Question: I need to display and manipulate data in 3D in winforms or WPF application. It may look something like this:

What libraries I can use to achieve this goal?
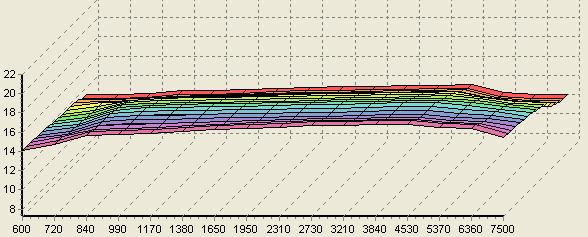
Answer: Have a look at <URL> which is a nice tutorial about the library, which is used in WPF.
Here are some useful links:
<URL>
<URL>